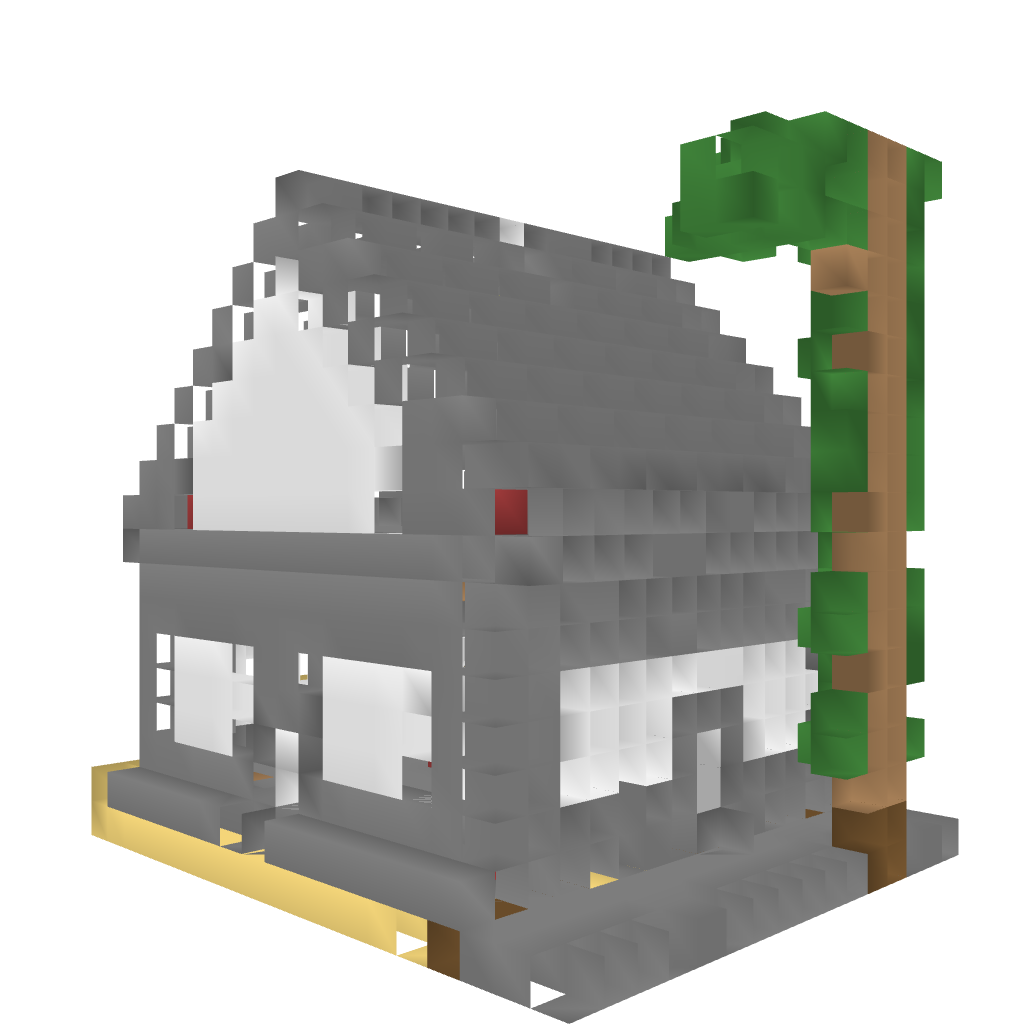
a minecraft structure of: Home Fires bad low quality